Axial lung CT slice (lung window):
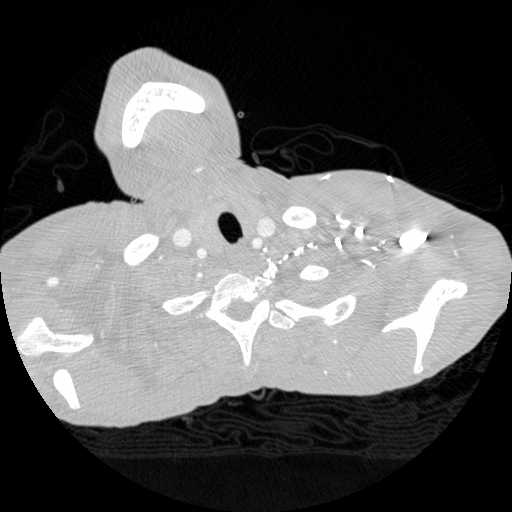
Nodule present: no